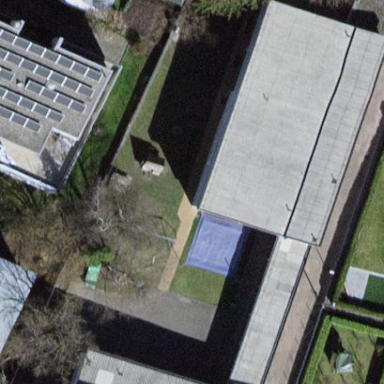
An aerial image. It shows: Kindergarten building.